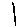
Label: line